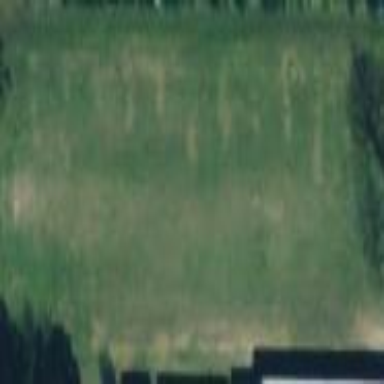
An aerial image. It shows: Soccer pitch for leisureland activities.